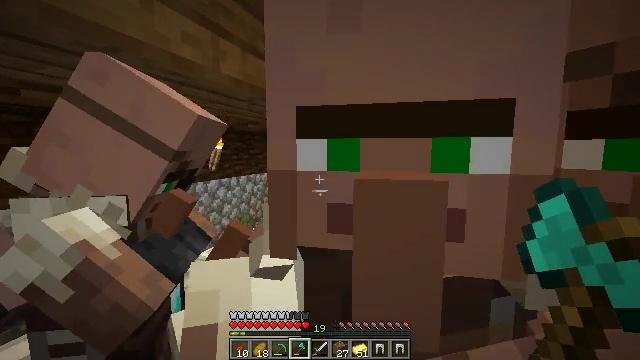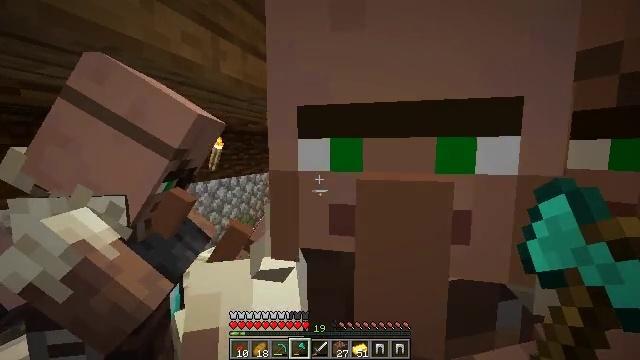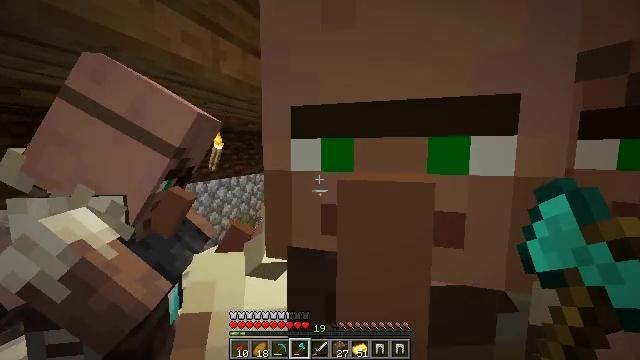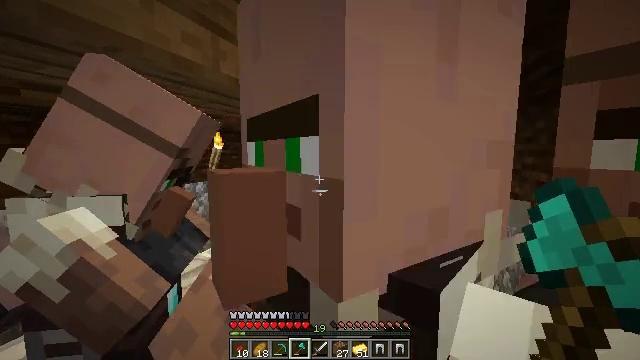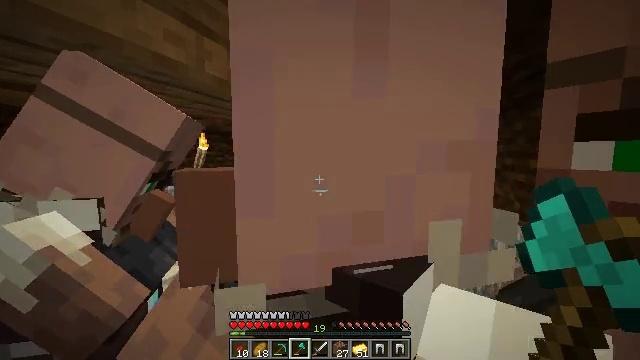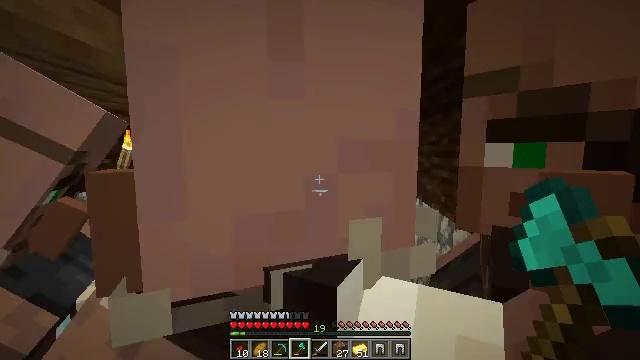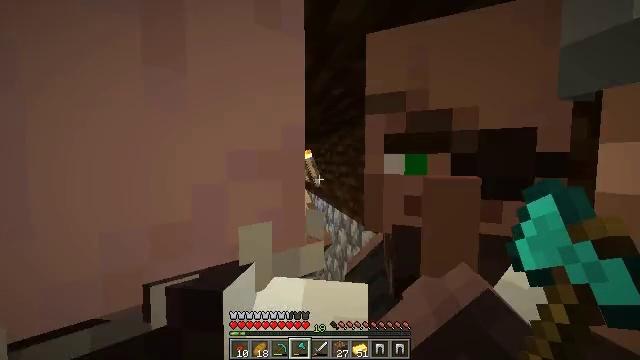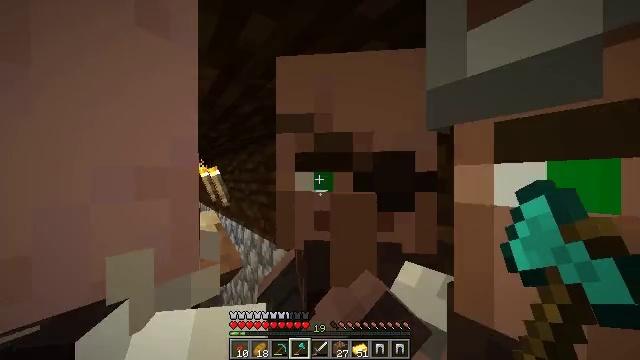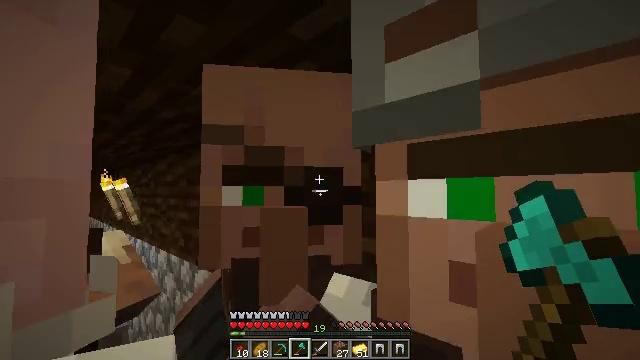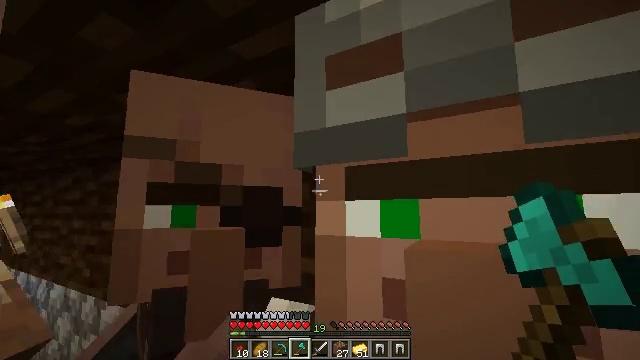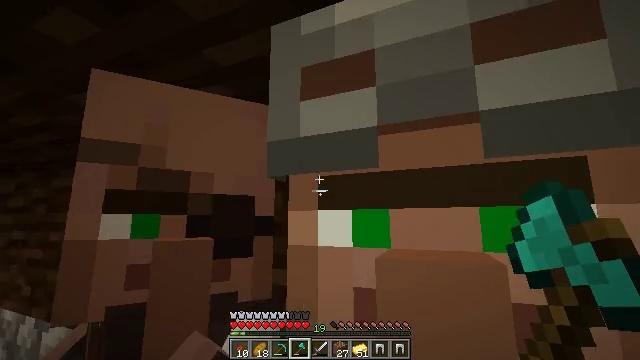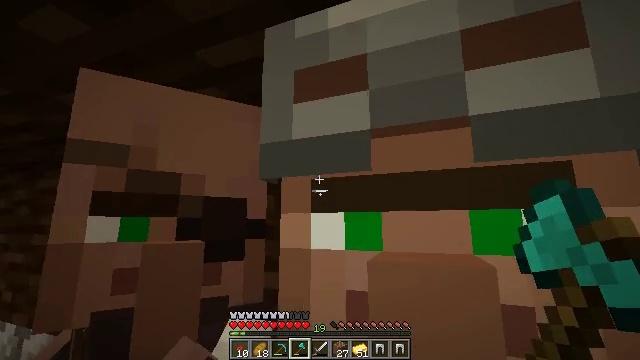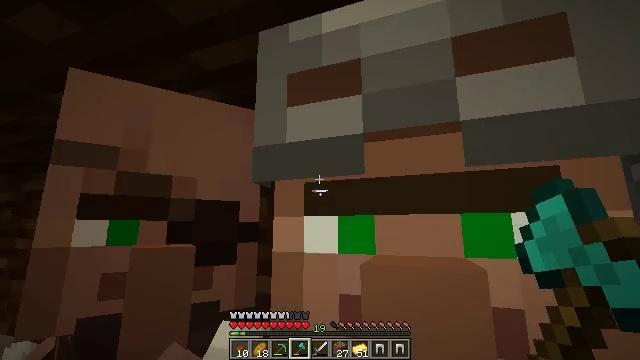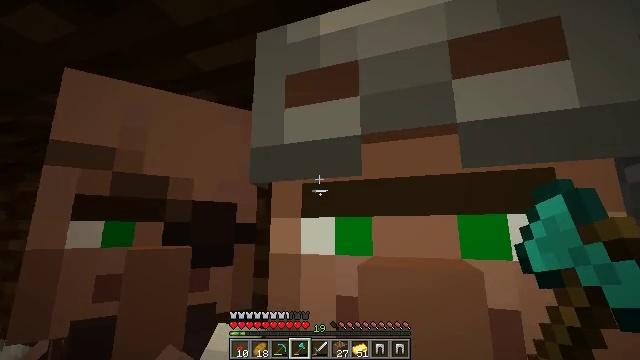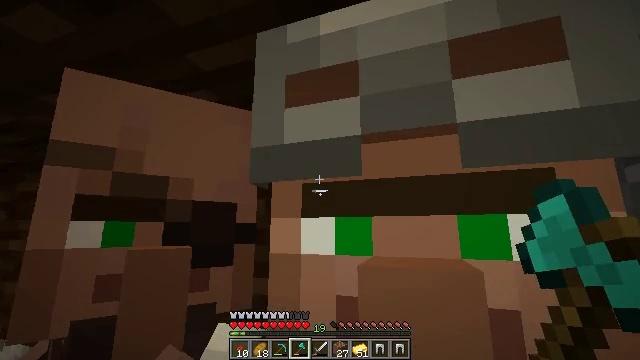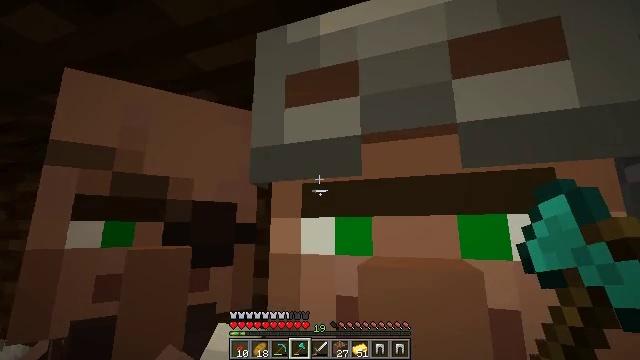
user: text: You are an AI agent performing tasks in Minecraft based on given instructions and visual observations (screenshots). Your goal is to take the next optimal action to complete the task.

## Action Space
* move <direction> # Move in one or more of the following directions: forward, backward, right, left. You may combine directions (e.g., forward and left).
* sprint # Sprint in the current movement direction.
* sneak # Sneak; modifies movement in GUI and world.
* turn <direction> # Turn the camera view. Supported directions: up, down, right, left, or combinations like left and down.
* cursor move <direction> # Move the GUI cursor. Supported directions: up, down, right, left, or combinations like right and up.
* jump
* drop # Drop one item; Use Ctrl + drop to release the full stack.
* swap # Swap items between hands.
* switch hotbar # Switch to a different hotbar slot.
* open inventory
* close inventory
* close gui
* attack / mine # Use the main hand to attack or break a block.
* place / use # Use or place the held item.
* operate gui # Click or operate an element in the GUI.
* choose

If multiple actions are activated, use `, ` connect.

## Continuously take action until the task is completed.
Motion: motion action
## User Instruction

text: Craft a pair of chainmail leggings in the crafting table.
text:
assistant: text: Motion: no_op
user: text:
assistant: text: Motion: no_op
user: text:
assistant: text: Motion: no_op
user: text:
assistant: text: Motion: turn right
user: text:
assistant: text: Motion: turn right
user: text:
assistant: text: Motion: turn right and up
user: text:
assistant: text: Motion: turn right and up
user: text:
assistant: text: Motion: turn right and up
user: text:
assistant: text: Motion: turn right and up
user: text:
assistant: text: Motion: turn right and up
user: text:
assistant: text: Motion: turn right
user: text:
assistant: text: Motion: turn right
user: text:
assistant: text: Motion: no_op
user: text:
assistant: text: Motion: no_op
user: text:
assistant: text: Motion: no_op
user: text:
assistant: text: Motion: no_op
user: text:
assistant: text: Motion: no_op
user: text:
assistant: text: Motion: no_op
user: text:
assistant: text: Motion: turn left and down
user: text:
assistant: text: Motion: turn left and down
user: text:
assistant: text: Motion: turn left and down
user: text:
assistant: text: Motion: no_op
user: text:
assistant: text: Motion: no_op
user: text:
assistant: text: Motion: turn left
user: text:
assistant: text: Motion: turn left and down
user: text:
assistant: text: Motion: turn left
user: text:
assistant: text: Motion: move forward, turn left
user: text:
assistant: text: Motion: move forward
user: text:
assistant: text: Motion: move forward
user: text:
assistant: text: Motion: move forward